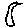
Label: moon